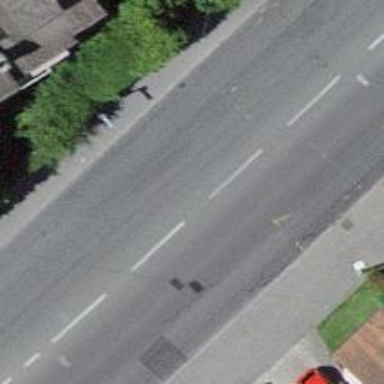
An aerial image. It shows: Trolleybus stop position for public transport.